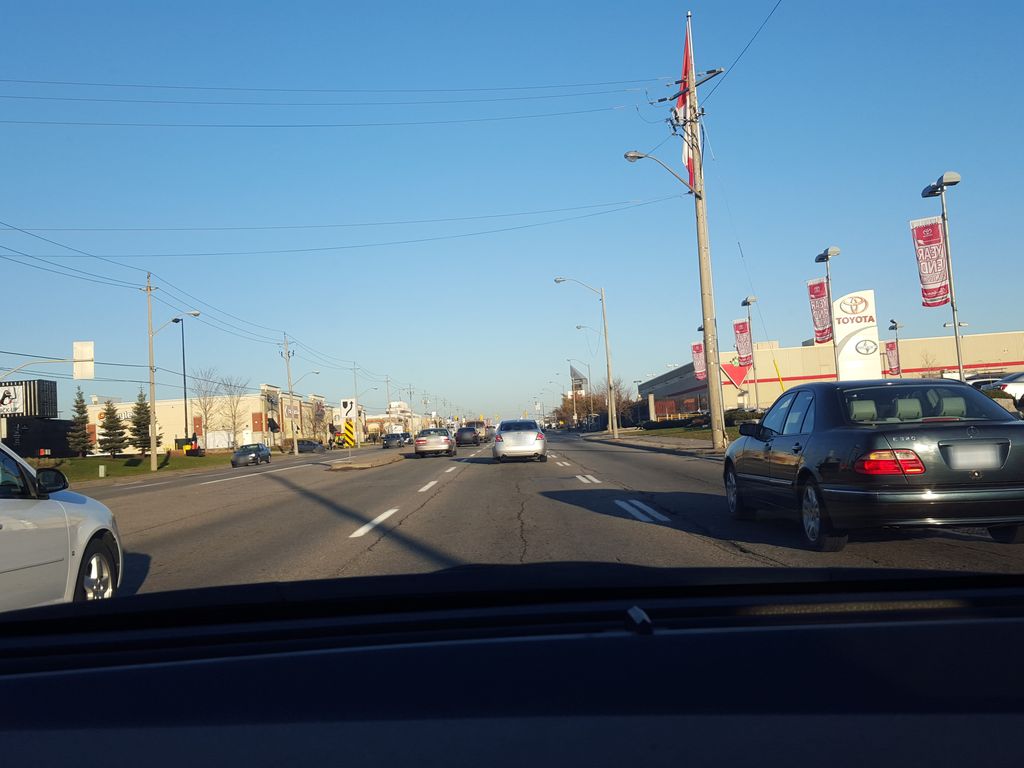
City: toronto